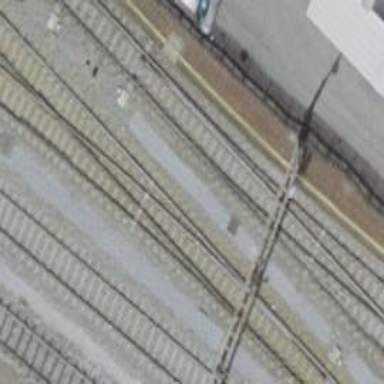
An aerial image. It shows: Single-track electrified railway yard with contact line electrification.